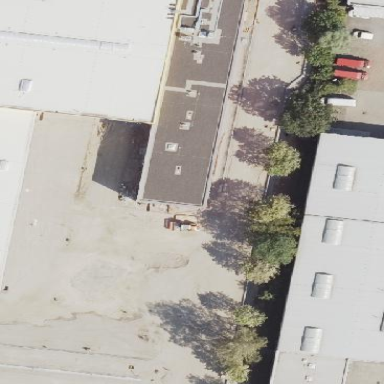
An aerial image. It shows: Part of building.